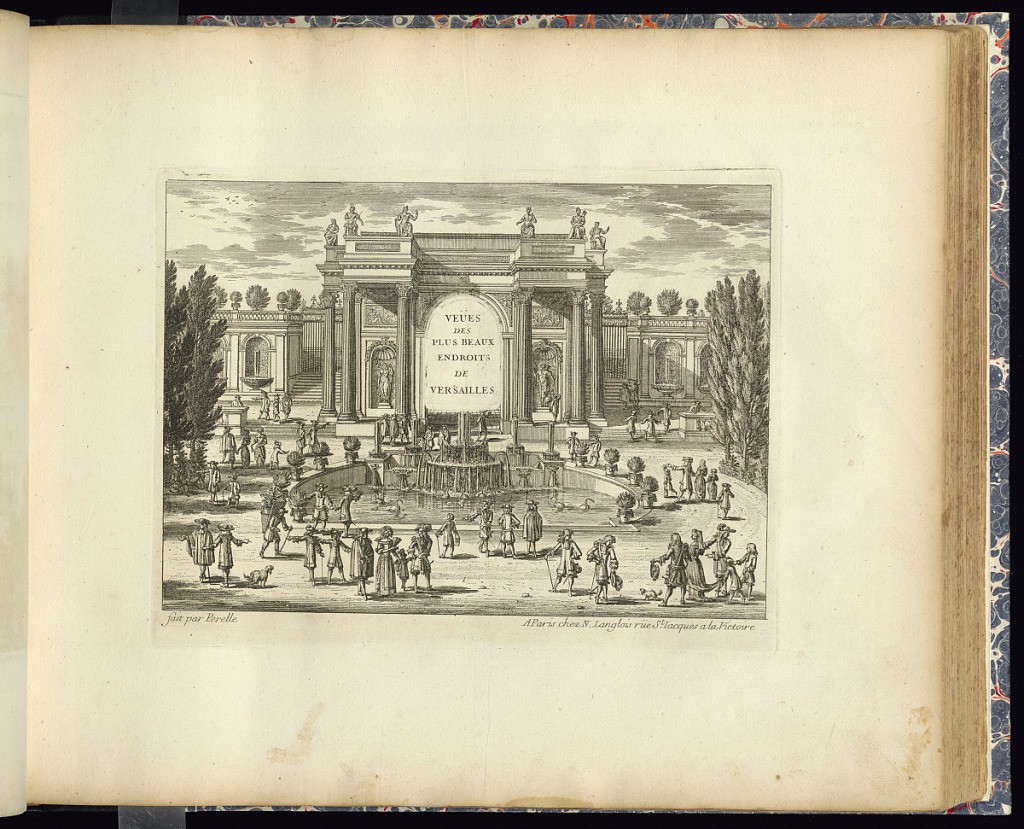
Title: Title Page
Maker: Gabriel Perelle, French, 1604–1677
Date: late 17th century
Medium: Etching on laid paper
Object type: Print
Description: Title page with the title framed on the façade of a garden building or pavilion. The building features statues in niches and columns with Corinthian capitals, and walls with fountains in niches on either side with steps. In the foreground, a fountain and basin with figures (courtiers), trees on the sides. The plate is titled and signed.